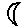
Label: moon